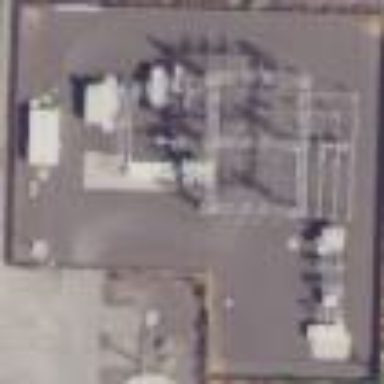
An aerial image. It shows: Power substation.